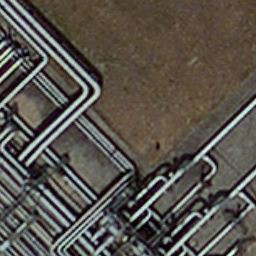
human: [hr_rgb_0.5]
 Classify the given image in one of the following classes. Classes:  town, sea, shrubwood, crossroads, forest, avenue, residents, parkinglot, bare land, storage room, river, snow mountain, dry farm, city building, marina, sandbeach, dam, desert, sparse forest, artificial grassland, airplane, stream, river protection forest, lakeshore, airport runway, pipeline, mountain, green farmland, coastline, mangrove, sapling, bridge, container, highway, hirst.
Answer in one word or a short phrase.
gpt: pipeline